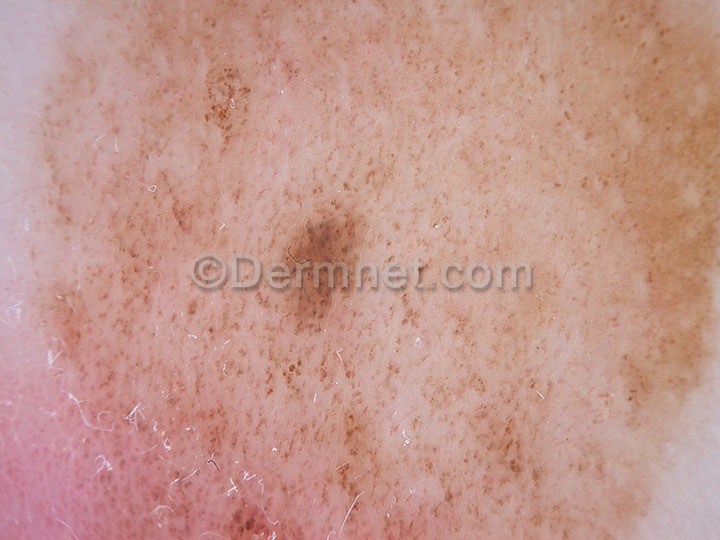
Disease: Melanoma Skin Cancer Nevi and Moles